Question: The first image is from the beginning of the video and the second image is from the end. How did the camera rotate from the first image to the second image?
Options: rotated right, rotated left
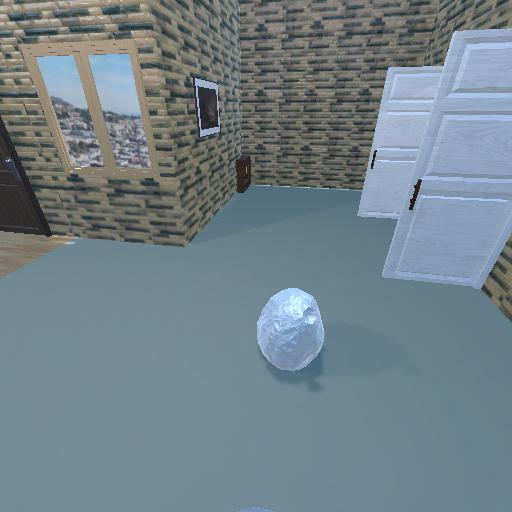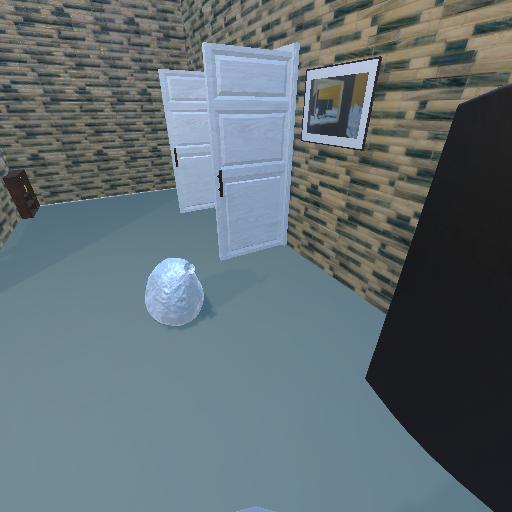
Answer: rotated right